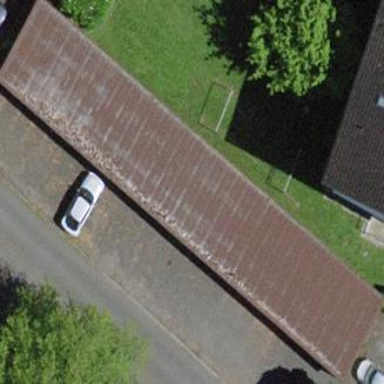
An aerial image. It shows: Group of garages.